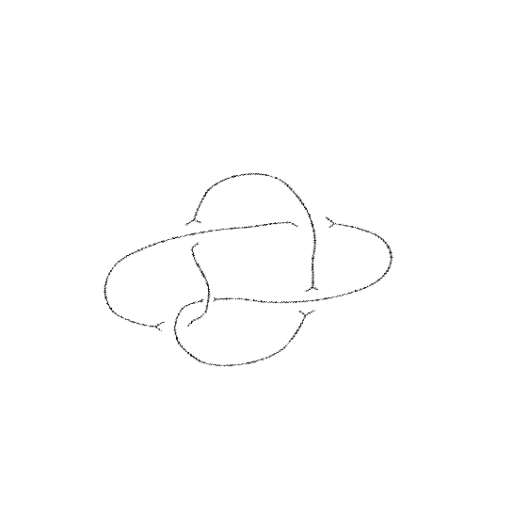
Crossing number: 5